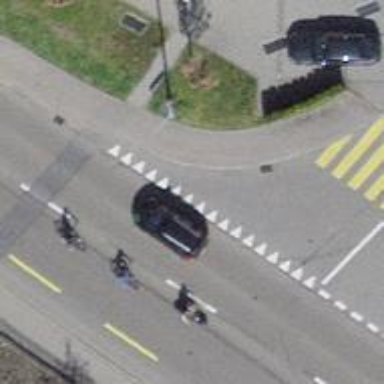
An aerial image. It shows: Sidewalk.